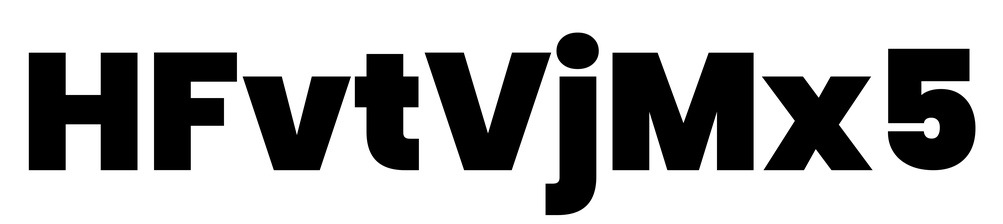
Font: Poppins-Black